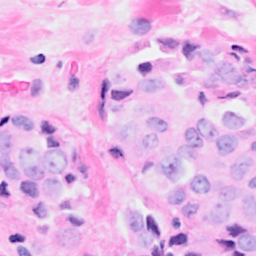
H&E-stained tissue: Breast